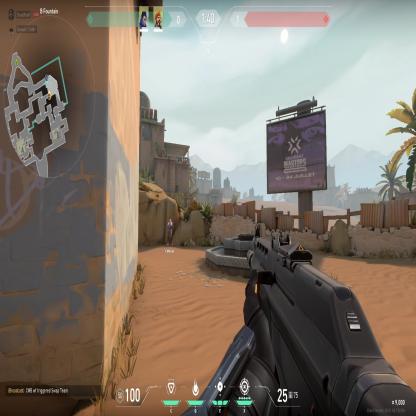
Label: teammate